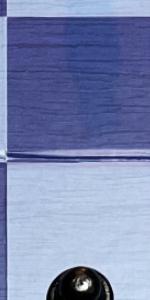
Label: Empty